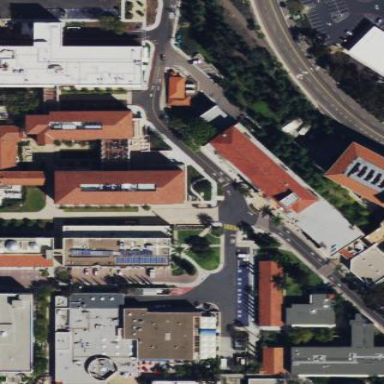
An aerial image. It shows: University building that serves as educational facility.